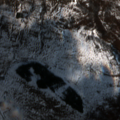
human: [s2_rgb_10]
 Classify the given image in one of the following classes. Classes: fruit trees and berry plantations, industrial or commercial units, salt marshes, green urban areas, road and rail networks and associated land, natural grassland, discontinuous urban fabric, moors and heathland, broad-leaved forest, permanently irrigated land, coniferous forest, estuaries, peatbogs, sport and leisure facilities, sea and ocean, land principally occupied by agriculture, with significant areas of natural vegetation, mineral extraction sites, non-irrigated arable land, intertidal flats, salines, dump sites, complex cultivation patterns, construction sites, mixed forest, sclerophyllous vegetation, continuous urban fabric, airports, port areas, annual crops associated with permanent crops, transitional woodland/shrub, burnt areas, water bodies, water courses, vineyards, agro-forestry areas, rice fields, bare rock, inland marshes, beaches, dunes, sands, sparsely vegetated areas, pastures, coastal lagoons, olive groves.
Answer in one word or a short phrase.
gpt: natural grassland, transitional woodland/shrub